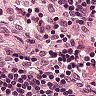
Metastatic tissue present: no